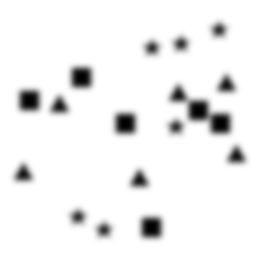
Squares: 6
Triangles: 6
Stars: 6
Total shapes: 18